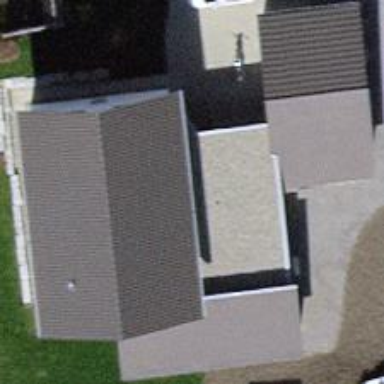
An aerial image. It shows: Detached building with gabled roof.